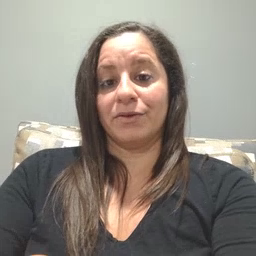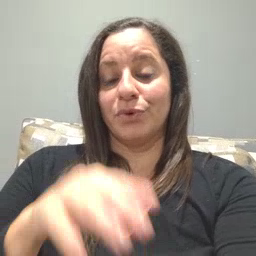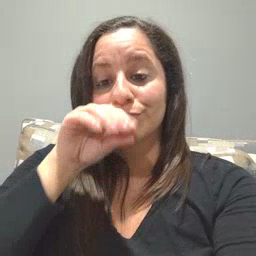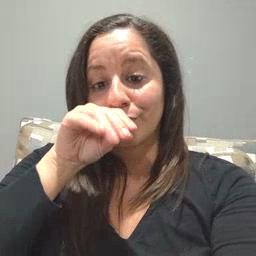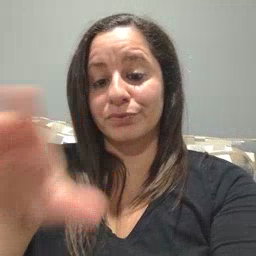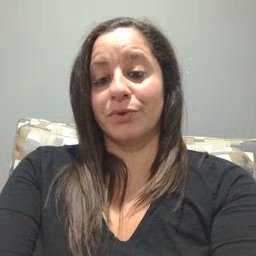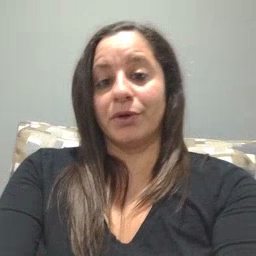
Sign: goose